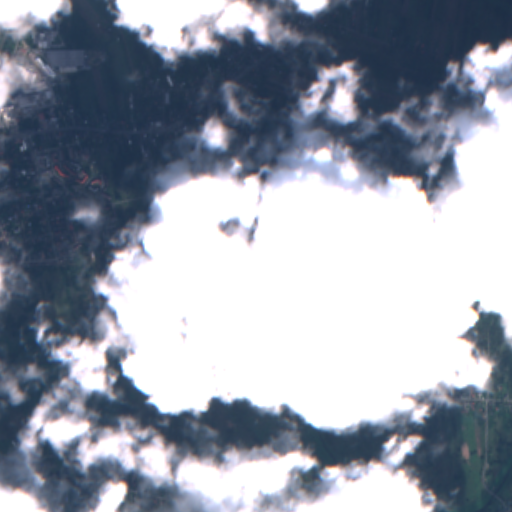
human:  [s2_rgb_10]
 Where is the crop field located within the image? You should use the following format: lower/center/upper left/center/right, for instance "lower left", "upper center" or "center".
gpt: The crop field is located in the upper left of the image.
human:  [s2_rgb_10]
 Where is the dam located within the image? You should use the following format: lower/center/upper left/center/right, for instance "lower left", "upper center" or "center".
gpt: The dam is located in the lower right of the image.
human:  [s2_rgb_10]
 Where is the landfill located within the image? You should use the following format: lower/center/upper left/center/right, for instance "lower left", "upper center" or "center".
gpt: The landfill is located in the lower left of the image.
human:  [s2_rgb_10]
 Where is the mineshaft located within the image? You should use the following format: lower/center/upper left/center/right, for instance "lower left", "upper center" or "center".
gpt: The mineshaft is located in the center left of the image.
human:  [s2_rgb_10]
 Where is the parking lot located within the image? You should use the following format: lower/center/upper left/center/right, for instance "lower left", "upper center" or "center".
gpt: The parking lot is located in the upper left of the image.
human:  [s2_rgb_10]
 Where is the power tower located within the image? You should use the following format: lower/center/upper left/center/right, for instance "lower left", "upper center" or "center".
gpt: The power tower is located in the lower left of the image.
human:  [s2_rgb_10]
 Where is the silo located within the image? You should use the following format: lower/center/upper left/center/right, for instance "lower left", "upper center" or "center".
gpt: The silo is located in the lower left of the image.
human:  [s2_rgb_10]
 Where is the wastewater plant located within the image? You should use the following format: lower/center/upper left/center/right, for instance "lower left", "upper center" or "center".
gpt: The wastewater plant is located in the lower left of the image.
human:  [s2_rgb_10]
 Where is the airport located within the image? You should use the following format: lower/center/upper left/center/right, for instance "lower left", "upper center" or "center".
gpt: There is no airport in the image.